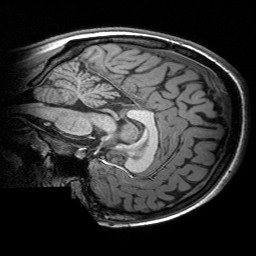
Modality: T1w
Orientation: sagittal
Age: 17
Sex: female
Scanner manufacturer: siemens
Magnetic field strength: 3 T
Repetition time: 2.53 s
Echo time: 0.00297 s